Question: I am an amateur programmer that needs the help of a real one to resolve this beautiful problem, because I must admit that I am really stuck on this one!
In my database I have a " " table that contains a value () for a given week() and a given contract()
The fields that are important are :
I also have a " " table, the important values are " "
I have many workers that have worked on a contract, at different times ()
Example (table below): I can have 3 lines for worker A, and 2 lines for worker B
For some week(startdate), it can happend that no one worked on the contract
I want to show a table with those informations, for contract_id=3(ex) (this field is in tslines table) :

is a field, I don't want to recalculate with a SQL query
I don't want to run a query for each weeks to check for each user if he worked on a contract because that would become a problem if I have ex : 30 weeks with 30 users that worked on the project..
I started by building an array of all possible " startdate "
'''
//Selects min and max startdate of the tslines, use $dates->maxdate and ->mindate
$dates = $contract->tslines()->whereIsOfficial(true)->select(DB::raw('MAX(startdate) as maxdate, MIN(startdate) as mindate'))->first();
//Define first date declared in tslines
$loopdate = Carbon::parse($dates->mindate);
$maxdt = Carbon::parse($dates->maxdate);
//While loop to create array of date ranges from min to max
$date_count = 0;
$daterange = array();
while($loopdate->gt($maxdt) == false)
{
$daterange[] = $loopdate->format('Y-m-d');
$loopdate->addDays(7);
$date_count++;
}
'''
I know I have to do some array manipulations but I really don't know from where to start, even witht the queries..
I can get all the related tslines of contract by doing:
> $contract->tslines()->get()
But I dont't know how to build an array that contains user information and all the startdate (even if he didn't work that week)
Can anybody give me some hints.. It would be greatly appreciated!!
Thanks in advance!
Raphael
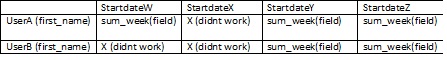
Answer: Let's start from what we know.
We know which users have worked on which contracts and on what date.
With your function above, we have the max date and the min date a user has started working on a contract.
'''
$tslines = $contract->tslines()->orderBy('user_id','ASC')->orderBy('startdate','ASC')->get();
//I didn't see any relationship calls to the user's object, so you'll have to add one of your own. I am assuming, your 'tslines' has a relationship 'user' here.
$userListResult = $contract->tslines()->with('user')->orderBy('user_id','ASC')->select(\Db::raw('distinct("user_id")')->get();
$dates = $contract->tslines()->whereIsOfficial(true)->select(DB::raw('MAX(startdate) as maxdate, MIN(startdate) as mindate'))->first();
$minDate = Carbon::parse($dates->mindate);
$maxDate = Carbon::parse($dates->maxdate);
//we flatten the array for future use.
$userList = array();
foreach($userListResult as $l)
{
$userList[$l->user_id] = $l->user->first_name.' '.$l->user->last_name;
}
//Assuming you are printing a table in blade
<table>
<?php
//Print the table headers
echo"<tr>
<td>User</td>";
$currDate = clone($minDate);
do
{
echo "<td>".$currDate->format('Y-m-d')."</td>";
$currDate->addDay();
}
while($currDate->diffInDays($maxDate) !== 0);
echo "</tr>";
//Print each user's row
foreach($userlist as $userid => $username)
{
echo "<tr>
<td>
$username
</td>";
$currDate = clone($minDate);
//loop through all the dates in range (min to max date)
do
{
$foundDate = false;
//We check if user has worked on that day
foreach($tslines as $row)
{
if($row->user_id === $userid && $row->startdate->format('Y-m-d') === $currDate->format('Y-m-d'))
{
//Print result if startdate & userid matches
echo "<td>{$row->sum_week}</td>";
$foundDate = true;
//Get out of the loops
break;
}
}
if(!$foundDate)
{
echo "<td>X (didn't work)</td>";
}
$currDate->addDay();
}
while($currDate->diffInDays($maxDate) !== 0);
echo "</tr>";
}
?>
</table>
'''